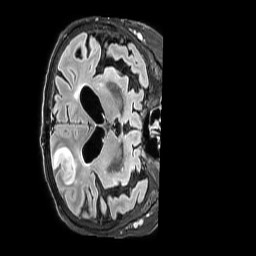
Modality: FLAIR
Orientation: axial
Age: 78
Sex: male
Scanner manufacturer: philips
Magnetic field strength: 3 T
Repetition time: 4.8 s
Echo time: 0.34 s